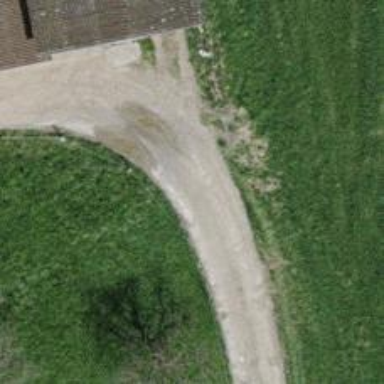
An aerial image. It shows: Gravel track with grade2 quality.